Field crop: maize
Growth stage: 2
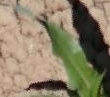
Species: maize